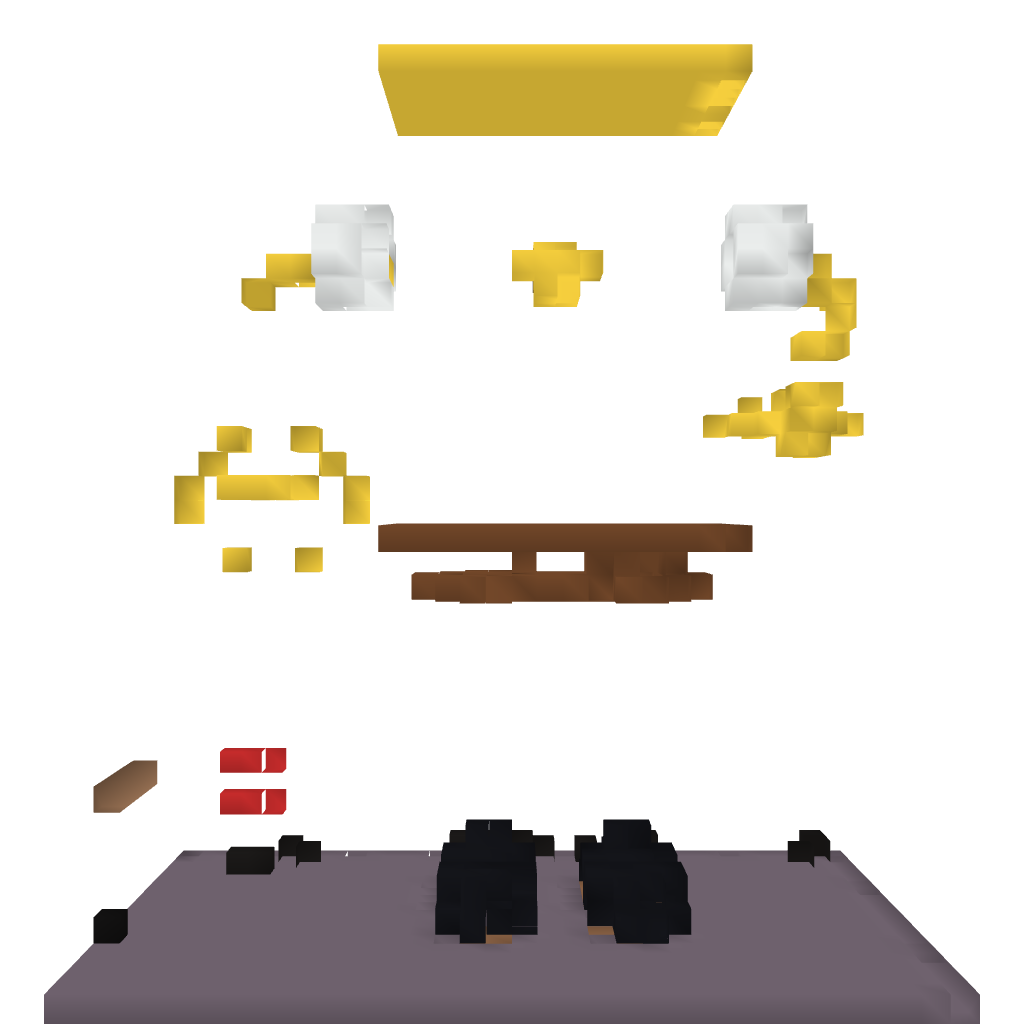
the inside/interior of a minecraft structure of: Spongebob/Svampebob